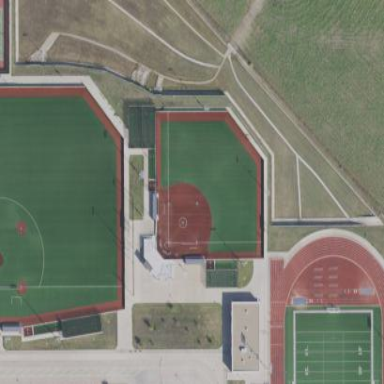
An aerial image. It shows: Softball pitch for leisure and sport activities.